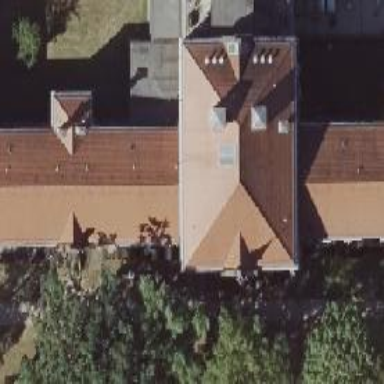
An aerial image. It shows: Hospital building with hipped roof oriented along its structure.